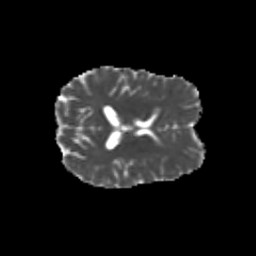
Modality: MD
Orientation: axial
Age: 28
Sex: female
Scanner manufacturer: siemens
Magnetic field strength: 3 T
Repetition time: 3.5 s
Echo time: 0.104 s